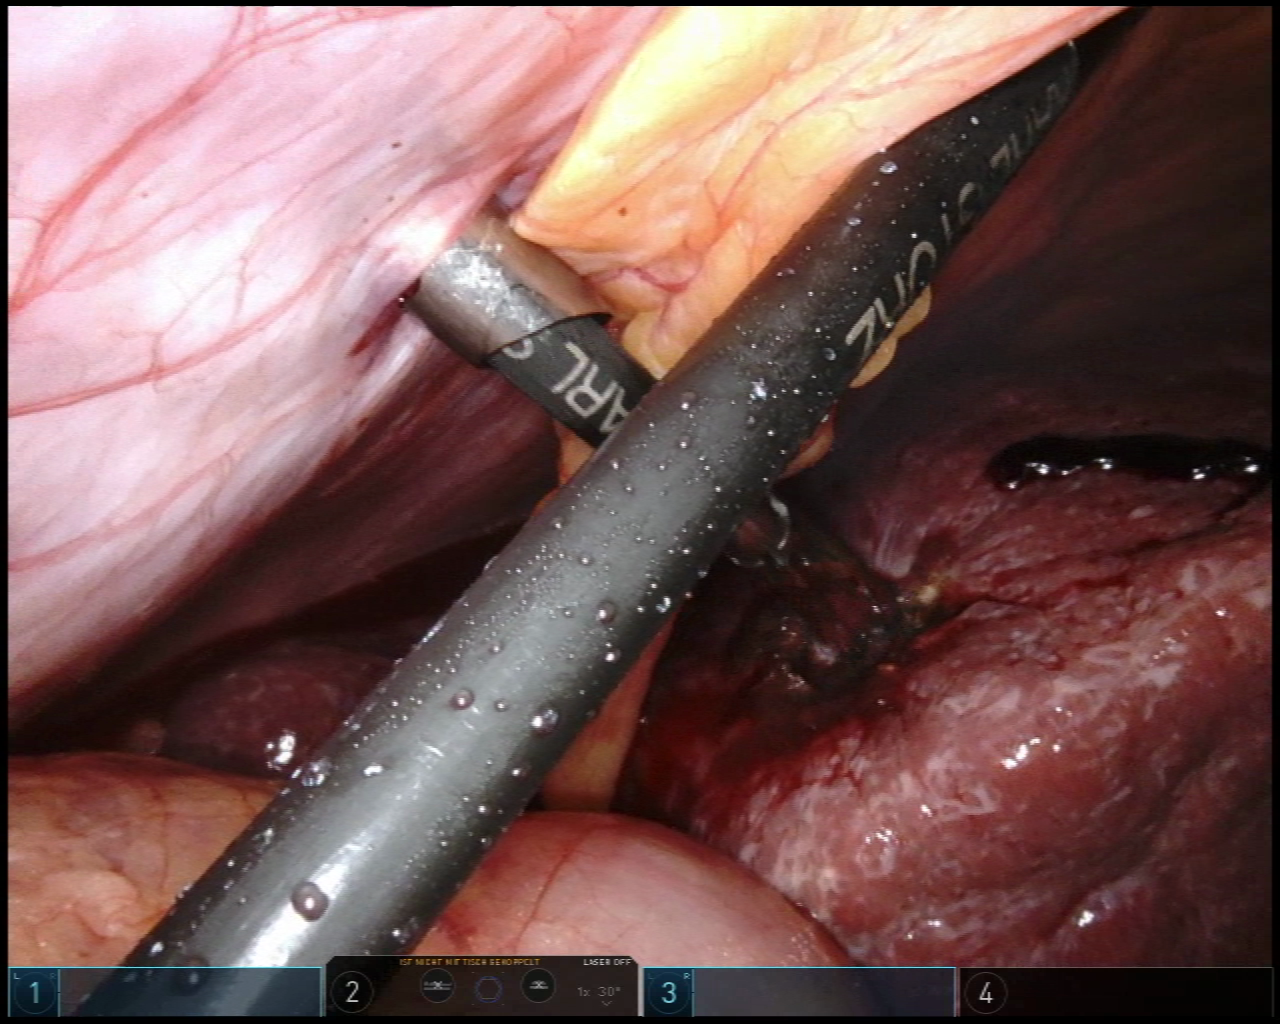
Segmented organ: liver
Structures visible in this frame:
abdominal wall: yes
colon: yes
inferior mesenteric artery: no
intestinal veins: no
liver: yes
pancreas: no
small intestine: no
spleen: no
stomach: no
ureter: no
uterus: no
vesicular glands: no